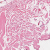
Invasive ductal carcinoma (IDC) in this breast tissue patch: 0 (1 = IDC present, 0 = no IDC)